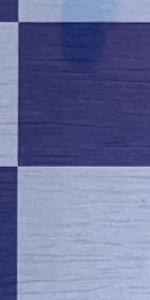
Label: Empty